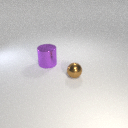
large purple metal cylinder behind small brown metal sphere